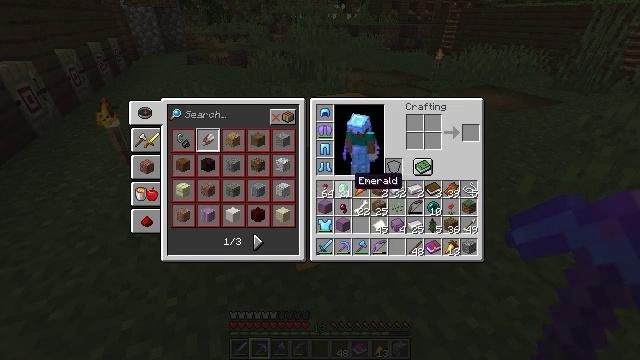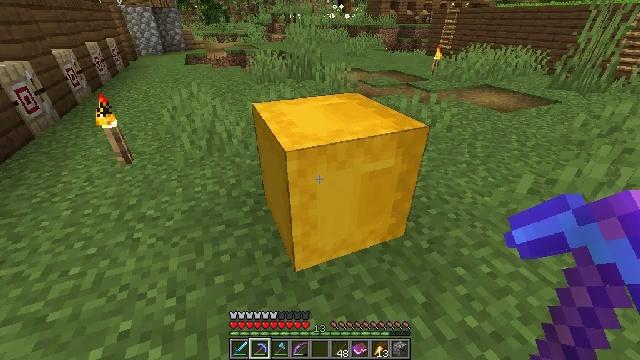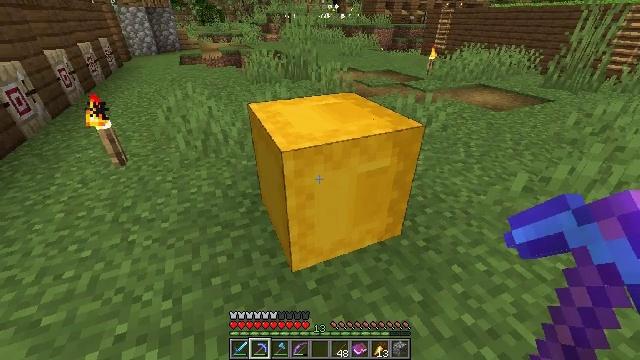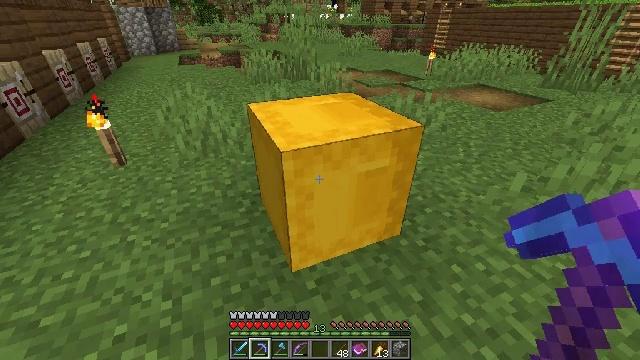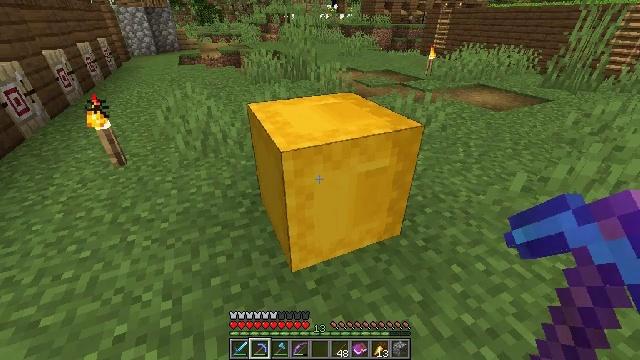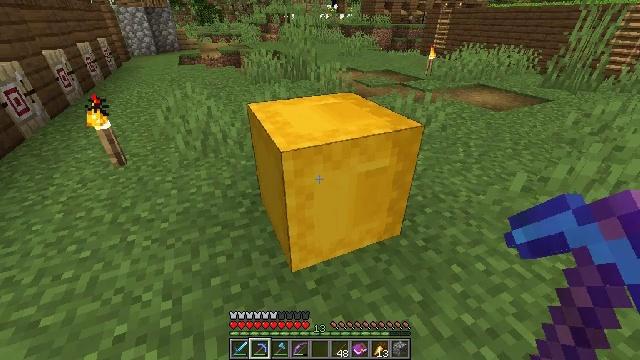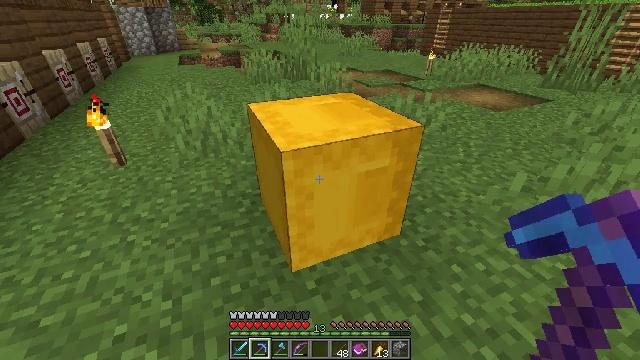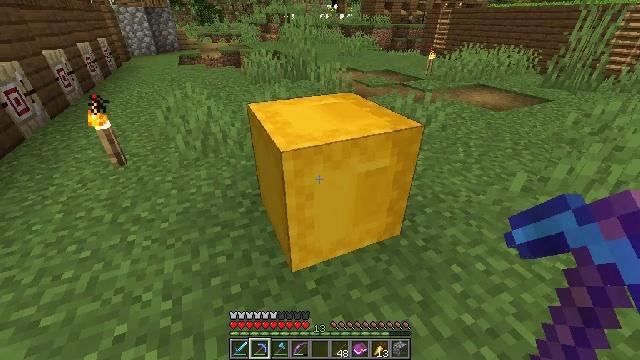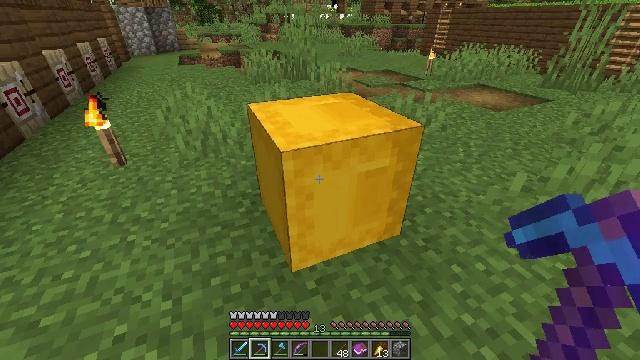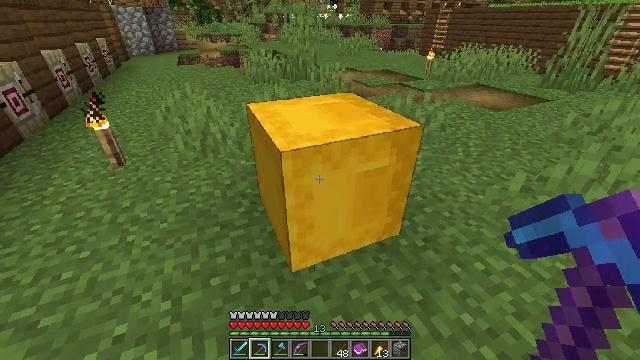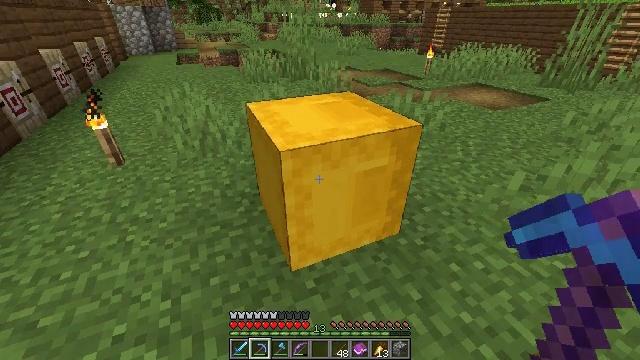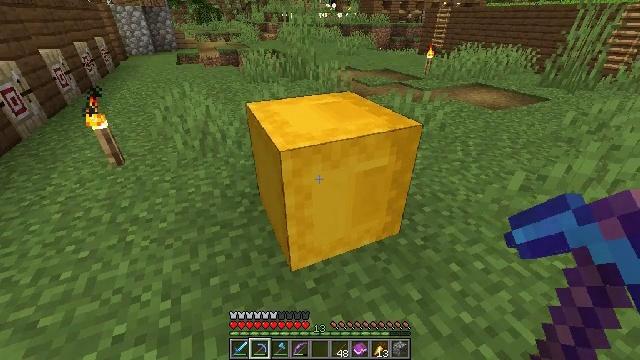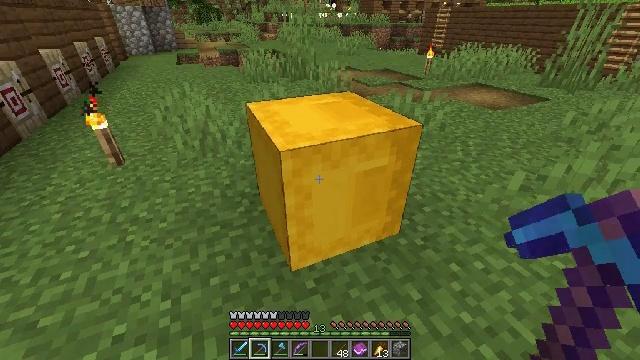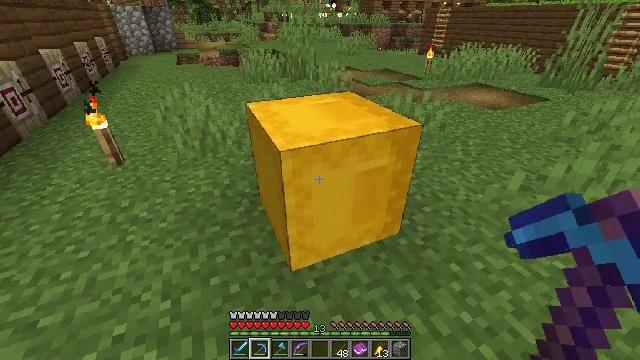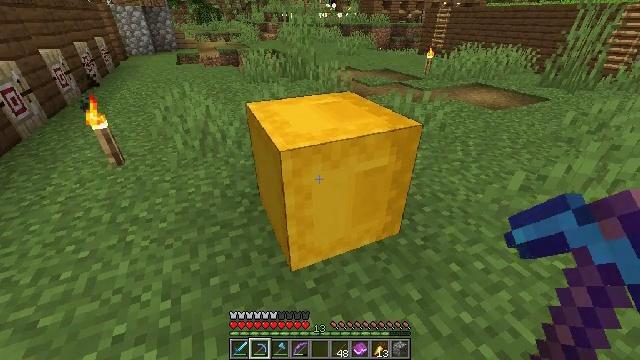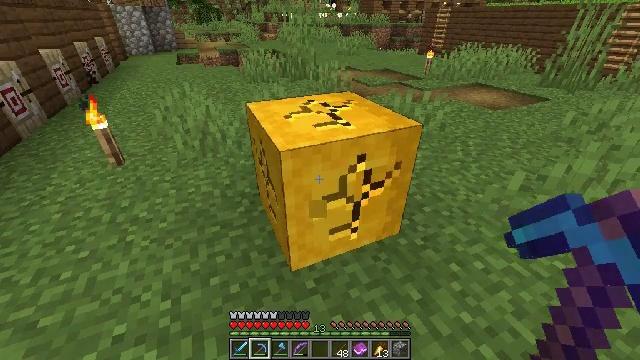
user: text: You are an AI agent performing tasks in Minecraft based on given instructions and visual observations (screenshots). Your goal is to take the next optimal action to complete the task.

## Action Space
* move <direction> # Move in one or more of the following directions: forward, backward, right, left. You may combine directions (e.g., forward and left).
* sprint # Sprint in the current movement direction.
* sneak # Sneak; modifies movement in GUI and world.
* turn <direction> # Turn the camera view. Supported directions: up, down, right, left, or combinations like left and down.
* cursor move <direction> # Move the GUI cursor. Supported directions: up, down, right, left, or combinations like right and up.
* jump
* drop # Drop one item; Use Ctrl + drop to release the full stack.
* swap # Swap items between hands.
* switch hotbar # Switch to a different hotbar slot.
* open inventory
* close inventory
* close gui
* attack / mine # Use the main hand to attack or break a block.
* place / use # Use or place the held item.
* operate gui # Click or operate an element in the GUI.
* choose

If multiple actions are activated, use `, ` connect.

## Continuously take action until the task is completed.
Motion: motion action
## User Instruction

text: Break the yellow shulker box to collect it.
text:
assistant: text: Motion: no_op
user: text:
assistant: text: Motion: no_op
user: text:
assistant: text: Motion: no_op
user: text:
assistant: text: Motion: no_op
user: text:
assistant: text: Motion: no_op
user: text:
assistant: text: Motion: no_op
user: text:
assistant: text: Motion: no_op
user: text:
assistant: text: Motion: no_op
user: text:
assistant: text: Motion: no_op
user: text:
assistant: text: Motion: no_op
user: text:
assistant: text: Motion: switch to hotbar 2
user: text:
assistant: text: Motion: switch to hotbar 2
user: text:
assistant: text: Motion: switch to hotbar 2
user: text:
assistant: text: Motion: no_op
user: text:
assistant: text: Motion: attack / mine
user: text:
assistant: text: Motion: attack / mine
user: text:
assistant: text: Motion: attack / mine
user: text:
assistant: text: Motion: attack / mine
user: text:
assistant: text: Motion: attack / mine
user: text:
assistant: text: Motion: attack / mine
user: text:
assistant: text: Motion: attack / mine